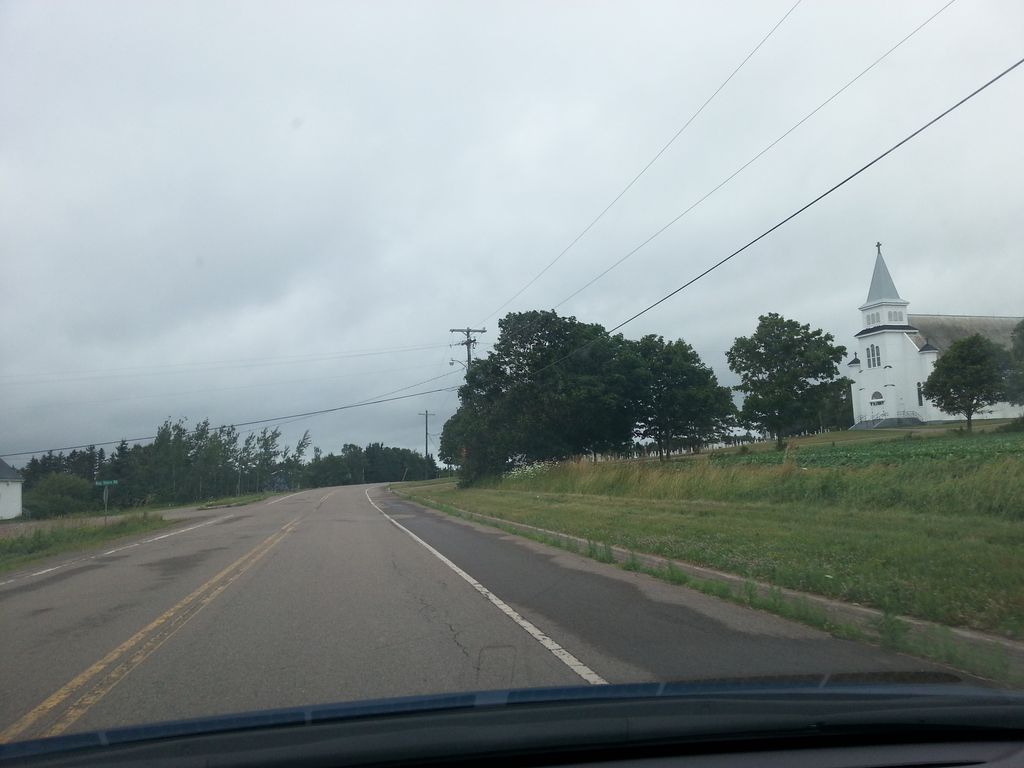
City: charlottetown